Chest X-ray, PA view. Patient: 62 years old, sex M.
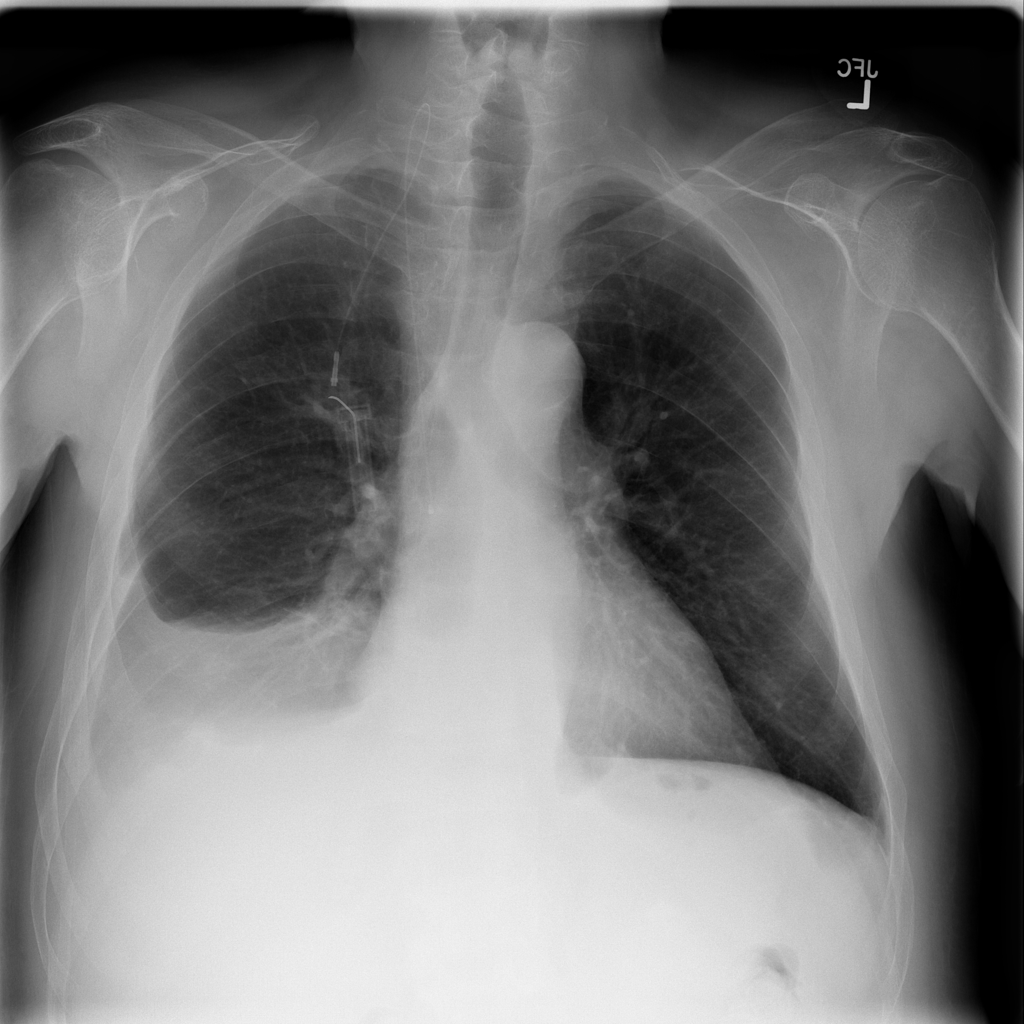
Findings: No Finding